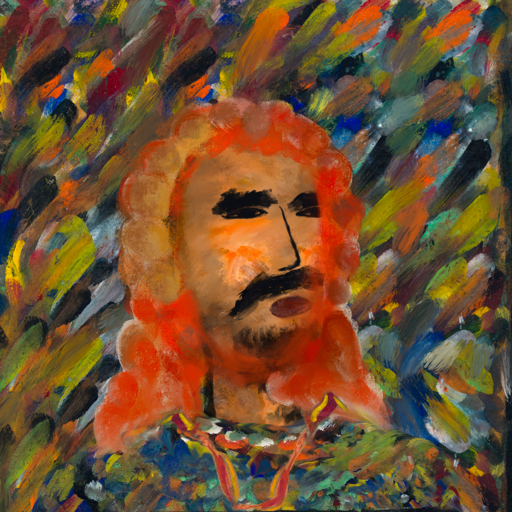
Background: An_Impression, Head And Neck Side: Gypsy_Queen, Face Side: Mosgoul, Bust: An_Impression, Hair Side: Rupkatha, Head Accessory: Blank, Second Necklace: Gypsy_Mother_1, Necklace: Blank, Baby: Blank